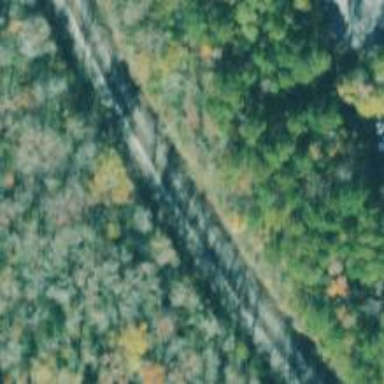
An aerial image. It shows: Railway track.